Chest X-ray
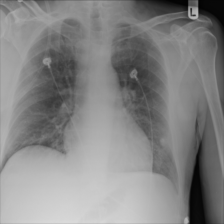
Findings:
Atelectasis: negative
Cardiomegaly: negative
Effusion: negative
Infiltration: positive
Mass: negative
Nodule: negative
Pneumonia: negative
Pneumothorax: negative
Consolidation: negative
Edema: positive
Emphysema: negative
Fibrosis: negative
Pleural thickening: negative
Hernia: negative